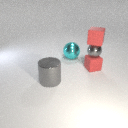
large cyan metal sphere behind small red rubber cube